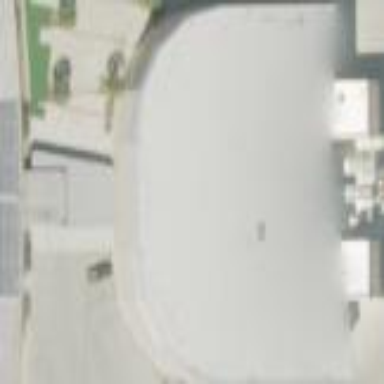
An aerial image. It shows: Sports centre building featuring basketball facilities.